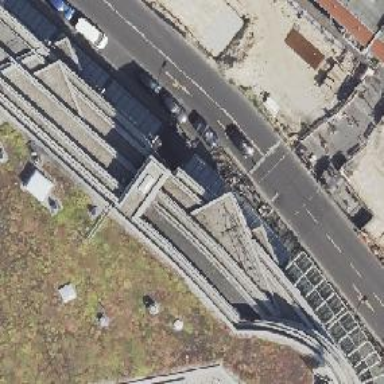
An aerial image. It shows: The roof of the building is flat and made of glass.